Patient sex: M
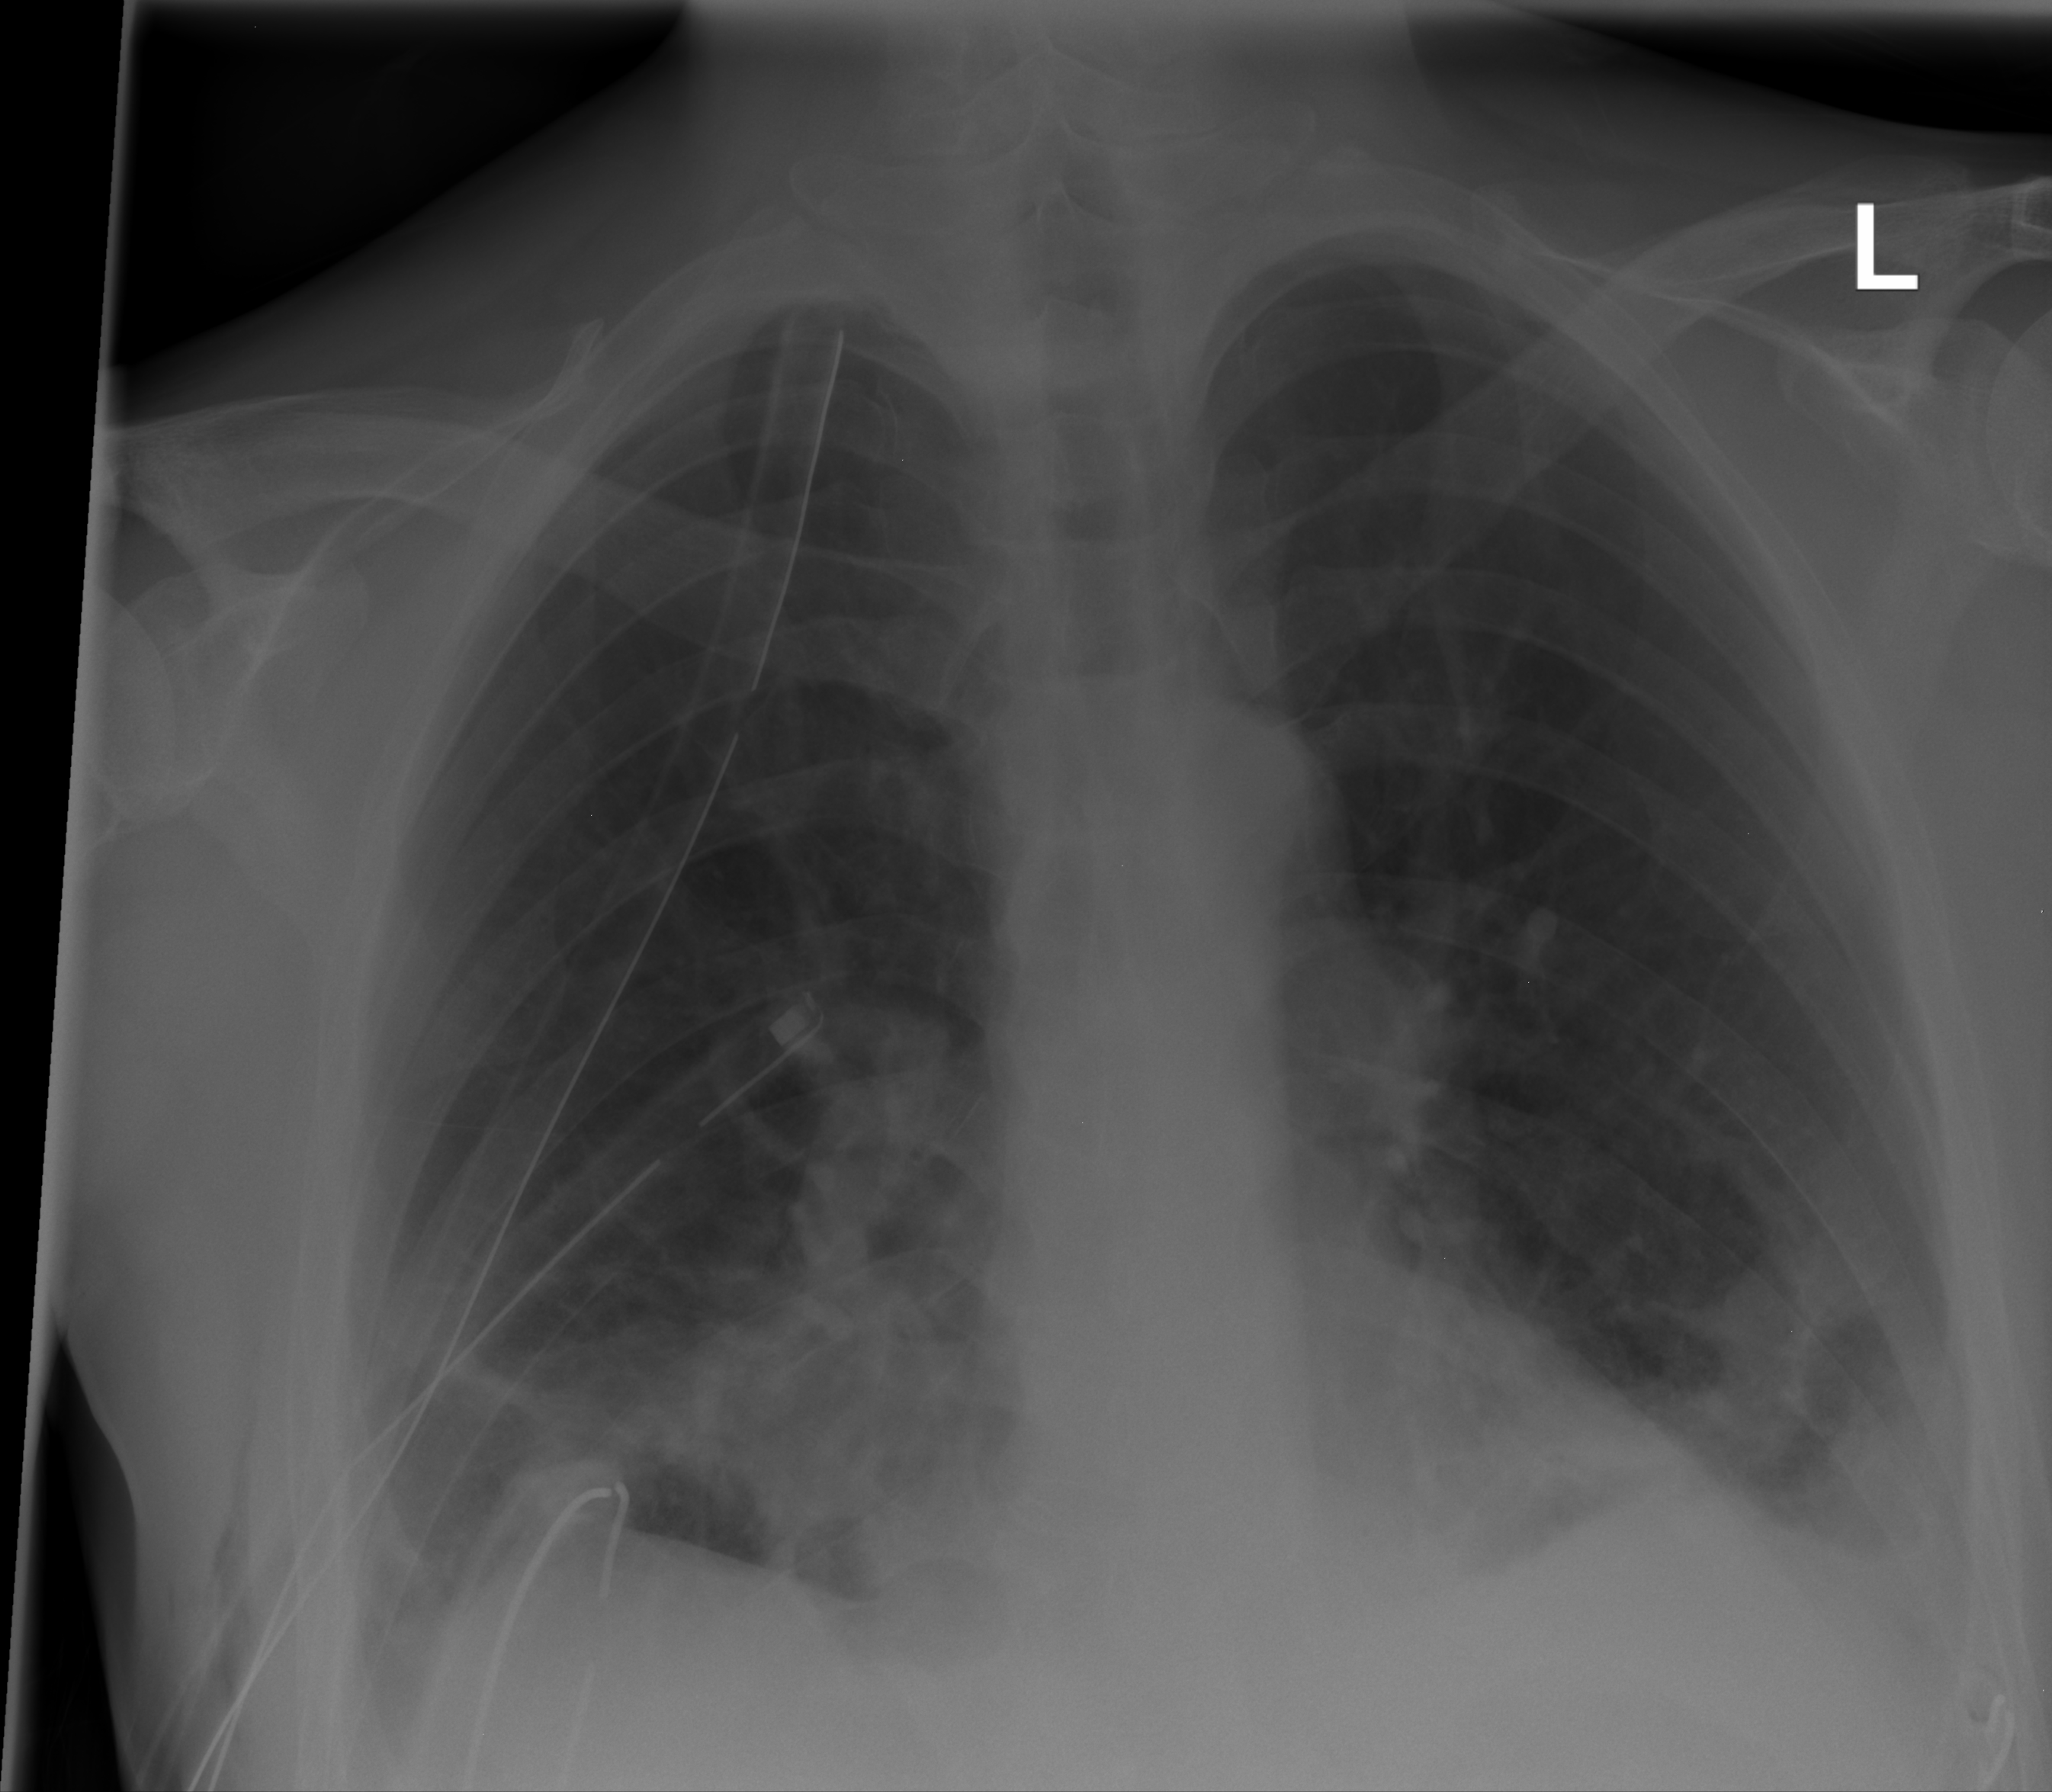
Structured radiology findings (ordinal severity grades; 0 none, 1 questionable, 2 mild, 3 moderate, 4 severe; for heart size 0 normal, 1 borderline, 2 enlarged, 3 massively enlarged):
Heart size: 0
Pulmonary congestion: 0
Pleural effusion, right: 2
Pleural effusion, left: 2
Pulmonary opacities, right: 0
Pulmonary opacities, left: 0
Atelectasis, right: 2
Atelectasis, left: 2